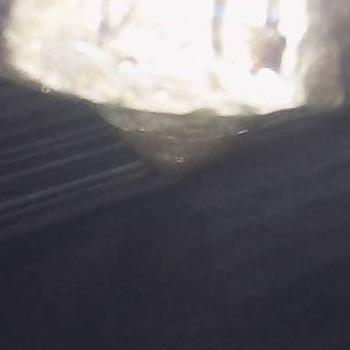
Flow rate: 133%